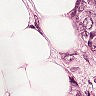
Metastatic tissue present: yes